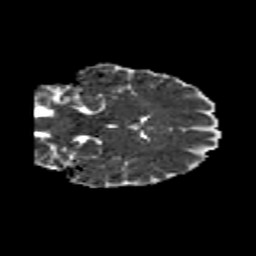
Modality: MD
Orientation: coronal
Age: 41
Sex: female
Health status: healthy
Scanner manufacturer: siemens
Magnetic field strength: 3 T
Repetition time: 10.8 s
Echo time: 0.082 s